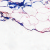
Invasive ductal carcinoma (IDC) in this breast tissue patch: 0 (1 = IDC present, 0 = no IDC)